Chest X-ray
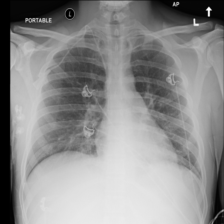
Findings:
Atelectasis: positive
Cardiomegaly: negative
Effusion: negative
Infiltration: positive
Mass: negative
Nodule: negative
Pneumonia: negative
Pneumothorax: negative
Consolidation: negative
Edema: negative
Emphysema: negative
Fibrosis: negative
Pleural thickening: negative
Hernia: negative